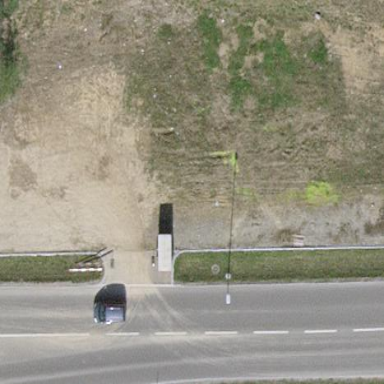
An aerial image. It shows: Parking area with gravel surface.